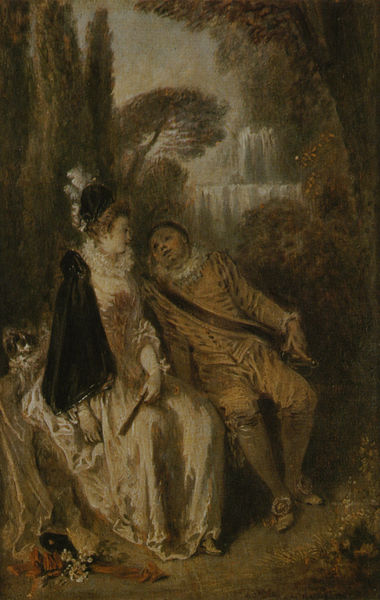
Titel: Le repos gracieux, Holde Ruhe
Künstler: Antoine Watteau
Standort: Oxford
Institution: Ashmolean Museum of Art
Schlagwörter: baum, blätter, feder, gemälde, himmel, laub, mann, schatten, umhang, wasser, weiß, wolken, bäume, fluss, gelb, grün, landschaft, menschen, ocker, sitzen, äste, abend, blume, blumen, braun, discussion, elegant, finger, frankreich, frau, grau, handschuh, hell, hut, kleid, pastell, schwarz, szene, blüten, dame, gürtel, hund, park, rot, tier, tiere, tuch, weg, beige, fächer, gespräch, haube, malerei, anzug, kappe, mütze, band, barock, federn, gesicht, kragen, bildnis, halskrause, hände, öl, bach, natur, stamm, zweige, busch, büsche, gebüsch, boden, gewand, gold, mantel, sitzend, adel, gewänder, paar, pflanzen, rokoko, rosa, schulter, seide, wald, wasserfall, brunnen, stock, garten, springbrunnen, vase, schärpe, spanien, füße, liebe, lehne, zwei, mieder, schuhe, bank, romantik, strom, ölgemälde, lehnen, brun, gris, homme, marron, portrait, vert, robe, edel, rüschen, blumenstrauss, kelid, strümpfe, narr, durchblick, zypresse, clown, lichtung, blanc, noir, chapeau, scherpe, treffen, krause, zuneigung, flirt, liebespaar, eiss, schlaff, chien, brauntöne, fall, assis, blanche, watteau, laute, golden, schnallenschuhe, femme, anlehnen, ansehen, fleurs, cape, anbetung, arbre, ciel, nature, paysage, orange, peinture, fleur, portait, harlekin, épée, kaskaden, amour, eau, schnallen, enfants, couple, enfant, arlequin, pierrot, durchsicht, kniehose, tiger, picknik, wasserspiel, baume, arbres, kaskade, kape, bouquet, barde, automne, tableau, buisson, jardin, schmachtend, verehrer, fontaine, schmachten, cascade, hommes, coupe, rencontre, renaissance, geste, tunique, rococo, exhibition, chute, champêtre, scène, séduction, chaussures, regard, noble, scène galante, lcihtung, fete galante, symbole, büscher, amoureux, banc, lichting, éventail, amis, galante, flir, perspective atmosphérique, rot4, xviiie, antoine watteau, talien, moyen-âge, 2, cies, discution, drague, charme, gants, verehrerre, hat, monocle, watteau7, chute d'eau, bouffon, jocker, ensemble